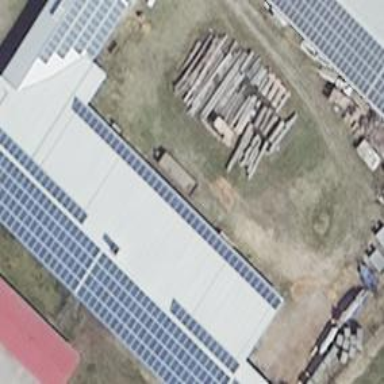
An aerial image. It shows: Small solar photovoltaic panel generator inside building.